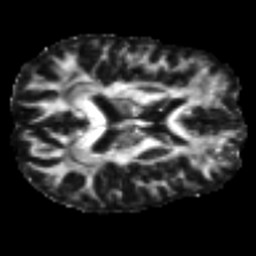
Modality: FA
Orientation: axial
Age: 33
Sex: male
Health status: ill
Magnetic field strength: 3 T
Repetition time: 8.4 s
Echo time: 0.0926 s